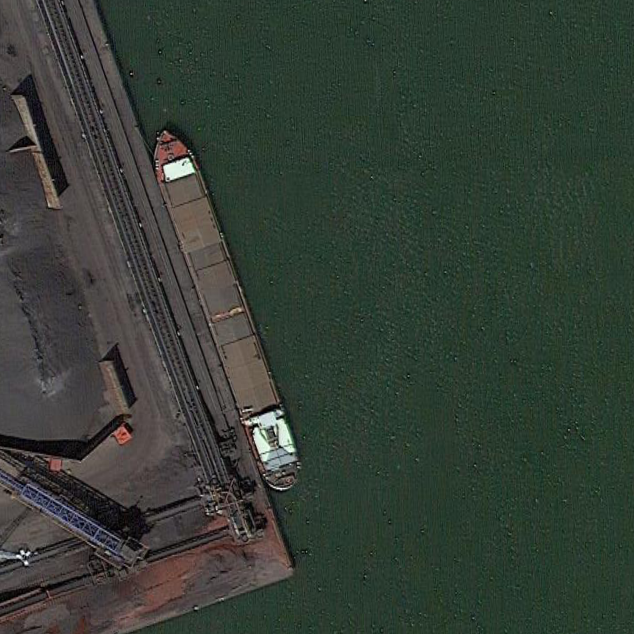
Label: civil